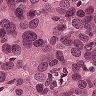
Metastatic tissue present: yes